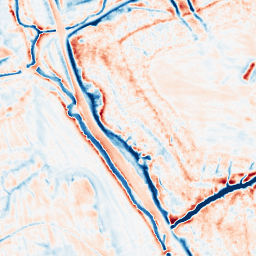
Category: multiscale
Decomposition family: dog_multiscale
Decomposition parameters: sigma_ratio: 1.4
n_scales: 6
base_sigma: 0.5
Upsampling method: quintic
Upsampling parameters: scale: 4
Upsampling scale: 4